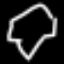
Label: diamond